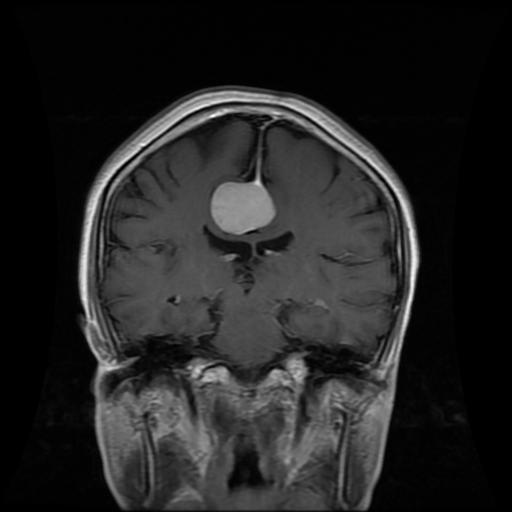
Label: meningioma